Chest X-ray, PA view. Patient: 26 years old, sex M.
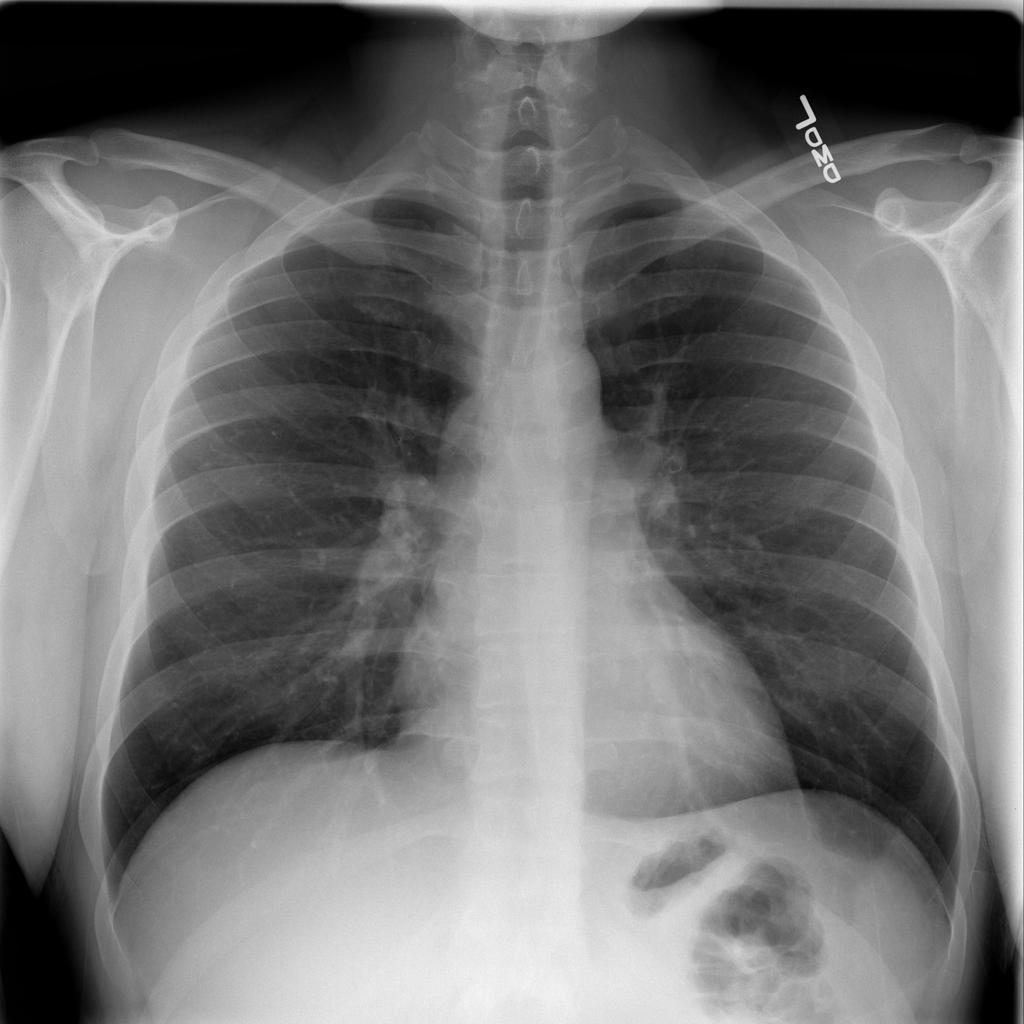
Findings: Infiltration